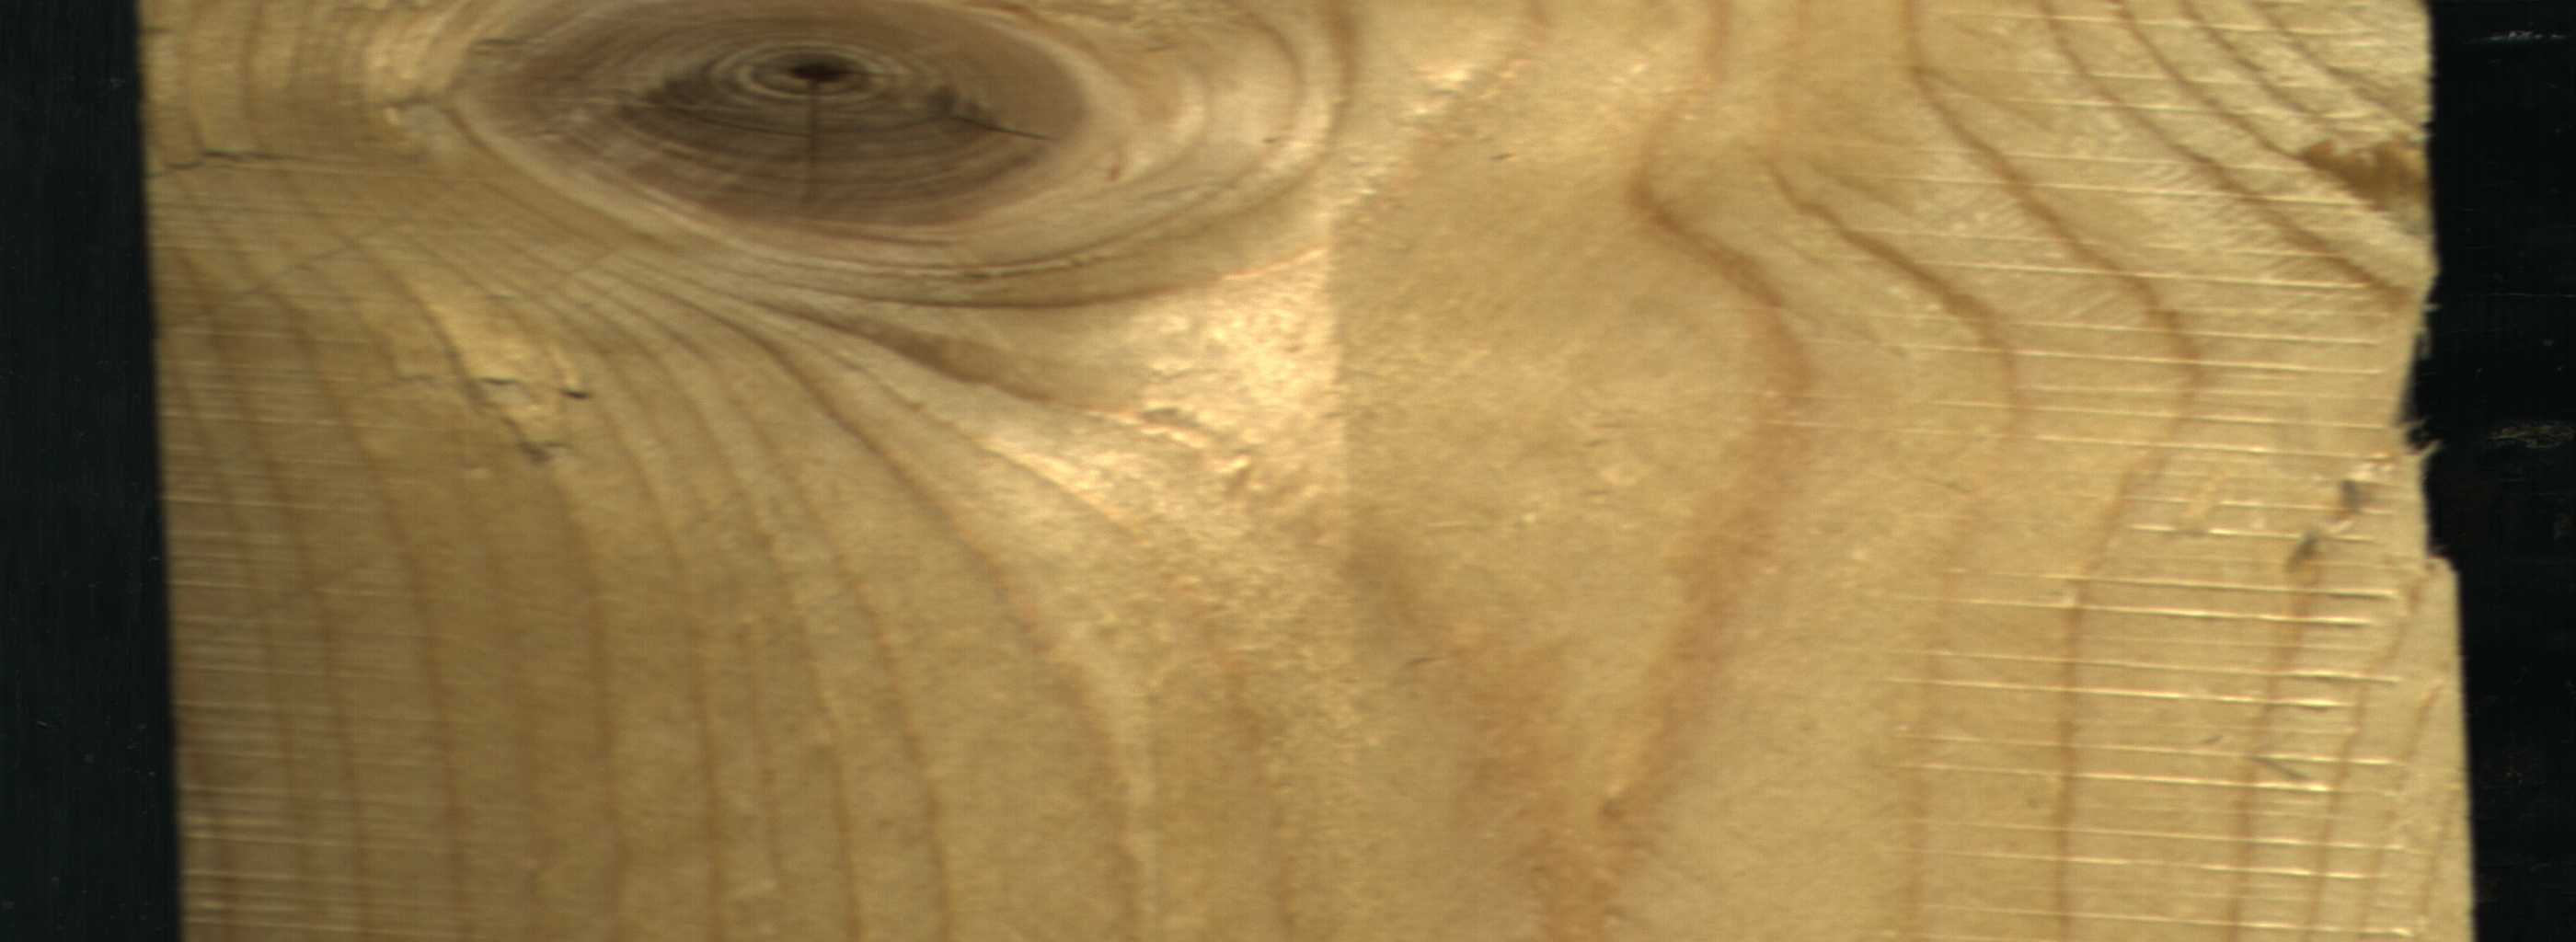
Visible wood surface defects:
Live_Knot